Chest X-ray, AP view. Patient: 67 years old, sex M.
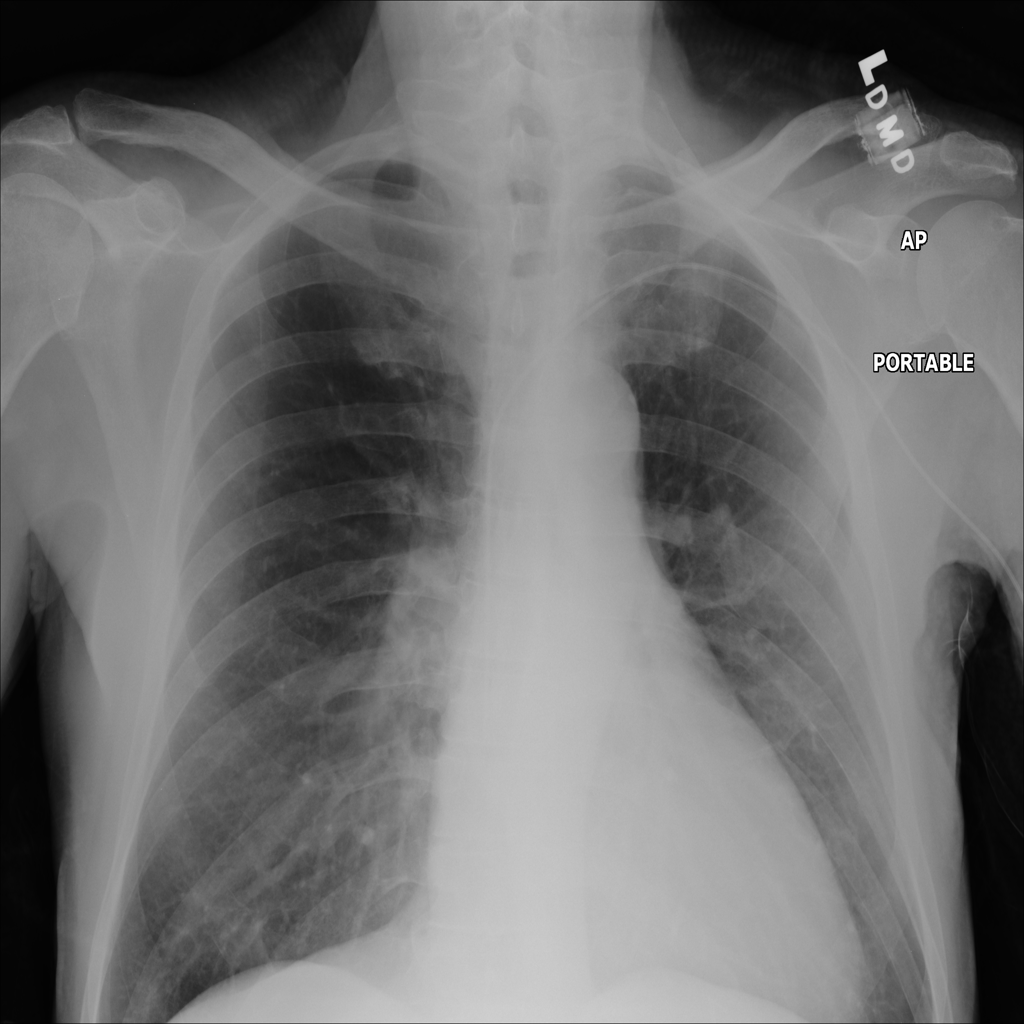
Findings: No Finding